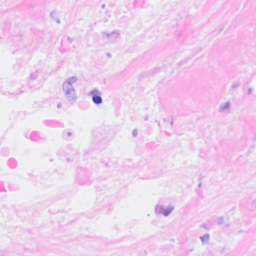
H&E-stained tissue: Breast